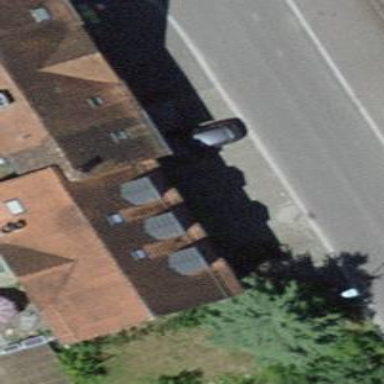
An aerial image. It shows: Building with tiled roof.